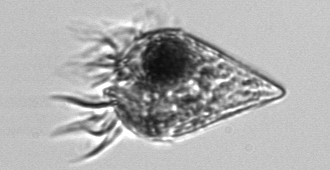
Label: Strombidium_wulffi